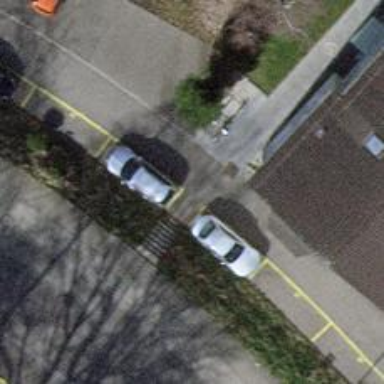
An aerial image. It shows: Concrete footway.